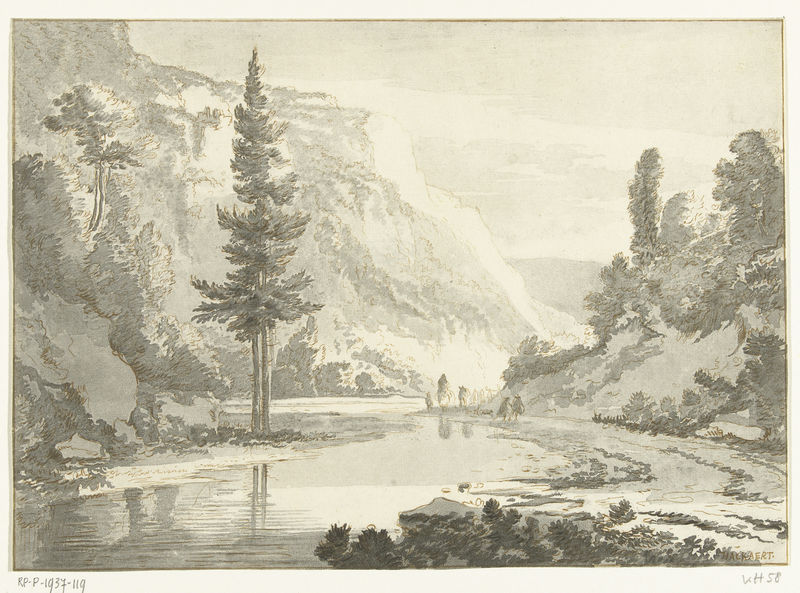
Titel: Berglandschap met herders op rivieroever
Künstler: Cornelis Brouwer
Standort: Amsterdam
Institution: Rijksmuseum
Schlagwörter: crowd, hat, people, white, black, gray, grey, old, painting, reflection, plant, wood, cliff, clouds, horses, rock, rocks, sky, tree, hill, hills, lake, landscape, mountain, mountains, nature, sand, shore, water, reflections, sun, trees, snow, winter, forest, grass, pine, river, stream, bushes, plants, road, drawing, black and white, sketch, walking, ice, photo, beach, scene, person, valley, human, leaves, ink, signature, pencil, peak, animal, bush, pond, calm, leaf, outdoors, travel, vegetation, fishing, cold, bank, humans, fog, sepia, banks, fir, scenery, creek, number, evergreen, pleasant, tranquil, rivers, vally, trip, river side, river bed, levse, kp-p-1937-119, 산, 나무, 풍경, 수묵화, 겨울, 낚시